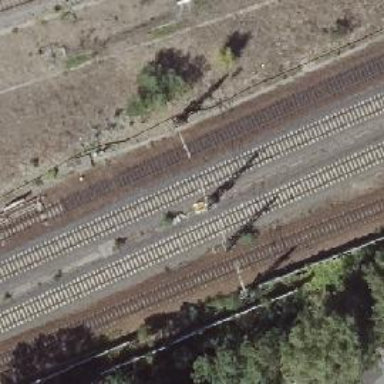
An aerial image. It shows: Railway milestone with catenary mast.